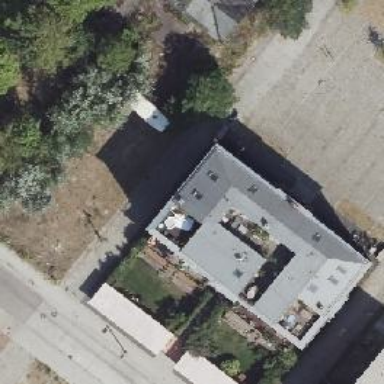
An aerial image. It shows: Quadruple saltbox roof shape on apartment building.